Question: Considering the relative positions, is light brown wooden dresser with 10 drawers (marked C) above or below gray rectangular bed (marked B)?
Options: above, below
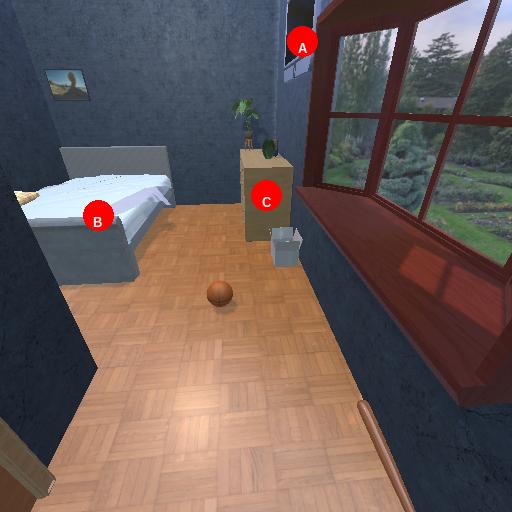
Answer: above